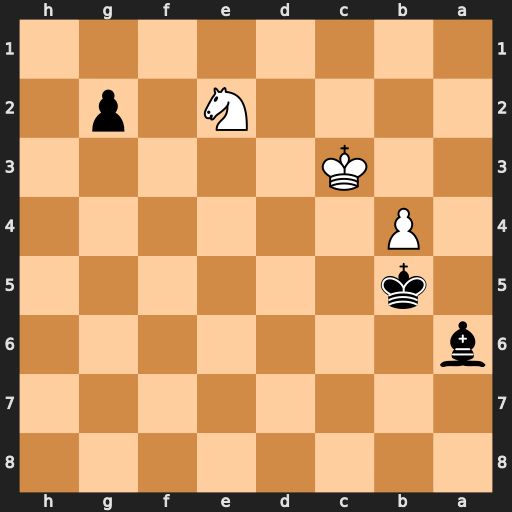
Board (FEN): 8/8/b7/1k6/1P6/2K5/4N1p1/8
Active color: b
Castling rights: -
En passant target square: -
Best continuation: Kc6 b5+ Bxb5